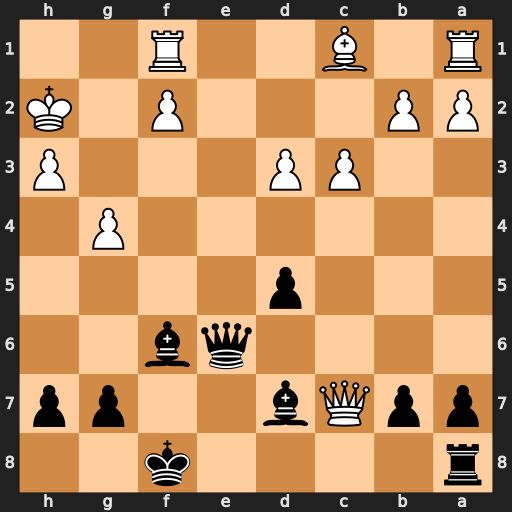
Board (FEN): r4k2/ppQb2pp/4qb2/3p4/6P1/2PP3P/PP3P1K/R1B2R2
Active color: b
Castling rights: -
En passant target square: -
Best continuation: Be5+ Bf4 Bxc7